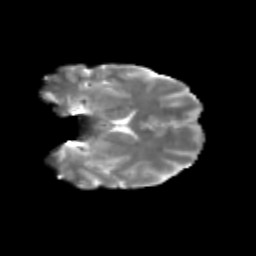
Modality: T2w
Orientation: coronal
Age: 29
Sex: male
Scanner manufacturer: siemens
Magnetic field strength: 3 T
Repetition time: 1.8 s
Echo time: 0.07 s